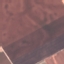
Label: AnnualCrop